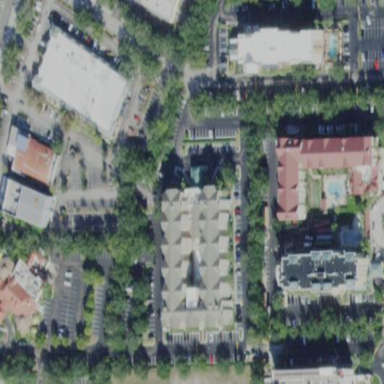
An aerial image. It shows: Hotel.